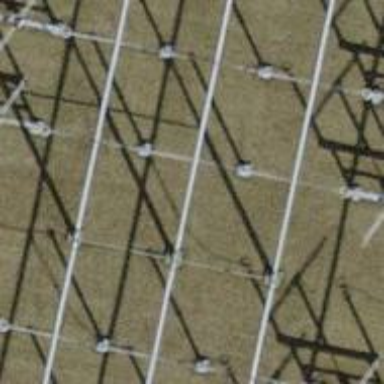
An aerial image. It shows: Power line carrying busbar.